Interaction volume radius: 5 \u00c5
Interaction volume height: 15 \u00c5
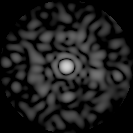
Disorder parameter: 0.8609